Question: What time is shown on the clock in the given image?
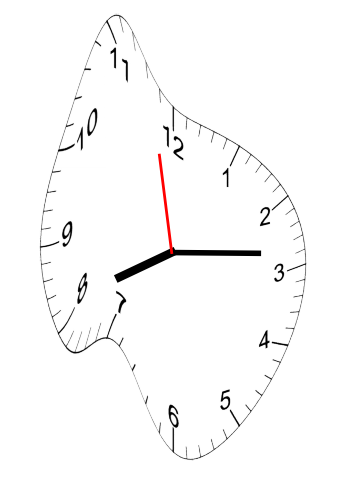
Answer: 08:13:58